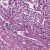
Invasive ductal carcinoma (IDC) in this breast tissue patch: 1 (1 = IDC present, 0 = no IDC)